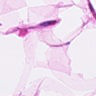
Metastatic tissue present: no